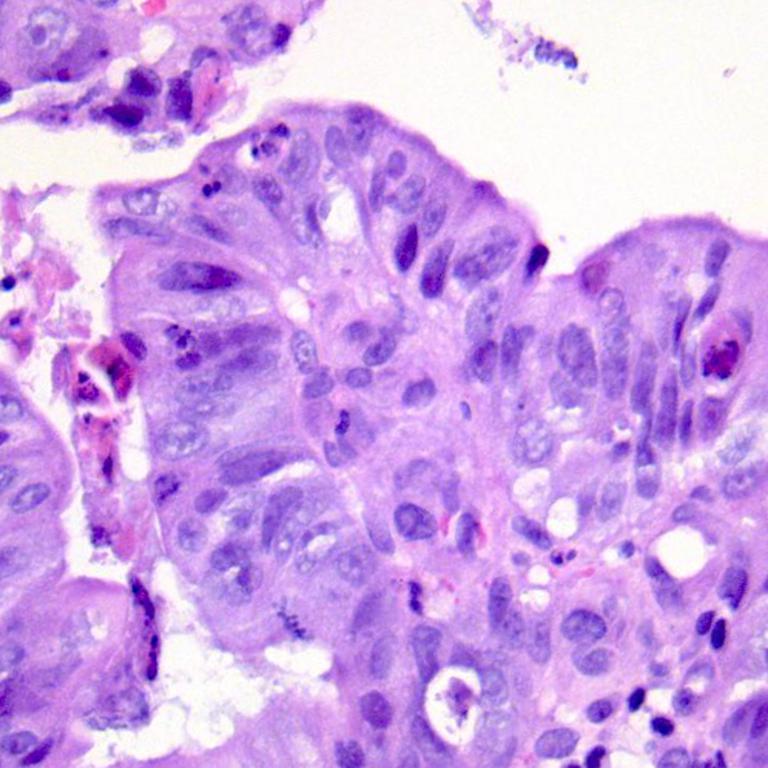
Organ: colon
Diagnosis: adenocarcinomas